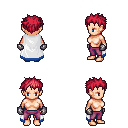
a pixel art fantasy rpg character, female body template, human, light skin, white trimmed cape, magenta pants, ruby red bedhead hairstyle, metal gloves, four views (front, back, left, right), 2x2 character sprite sheet, small pixel art, hard edges, no anti-aliasing